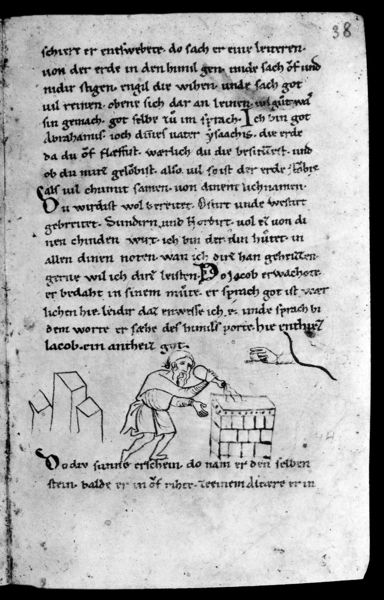
Titel: Millstätter Genesis
Institution: Klagenfurt, Kärntner Landesarchiv
Schlagwörter: gott, hand, mann, zeichnung, brunnen, schrift, mauer, maler, deutsch, buch, initialen, seite, illustration, schwarzweiß, text, buchstaben, literatur, buchdruck, mittelalter, romanik, mönch, lettern, maurer, anleitung, gießen, schütten, mischen, kapitale, malbuch, guttenberg, 38, kochbuch